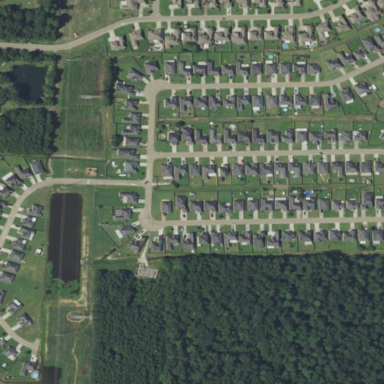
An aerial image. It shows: Neighborhood.